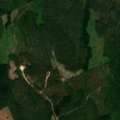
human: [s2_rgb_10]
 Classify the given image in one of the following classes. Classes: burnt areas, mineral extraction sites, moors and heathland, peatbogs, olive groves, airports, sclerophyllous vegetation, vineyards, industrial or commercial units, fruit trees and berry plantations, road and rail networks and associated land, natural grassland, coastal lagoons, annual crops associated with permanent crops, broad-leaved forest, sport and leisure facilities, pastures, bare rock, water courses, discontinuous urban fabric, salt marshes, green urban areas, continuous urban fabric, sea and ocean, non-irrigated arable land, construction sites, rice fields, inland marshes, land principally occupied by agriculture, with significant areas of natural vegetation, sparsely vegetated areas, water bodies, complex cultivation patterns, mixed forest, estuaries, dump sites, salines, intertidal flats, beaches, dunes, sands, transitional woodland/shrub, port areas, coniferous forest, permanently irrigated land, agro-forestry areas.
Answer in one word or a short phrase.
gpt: coniferous forest, mixed forest